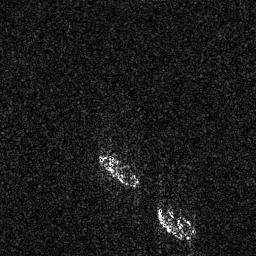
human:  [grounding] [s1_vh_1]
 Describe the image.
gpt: In the satellite image, there is  <ref>1 medium ship </ref> <box>[[37, 60, 53, 72, 0]]</box> located at center,  <ref>1 medium ship </ref> <box>[[60, 80, 75, 93, 0]]</box> located at bottom.